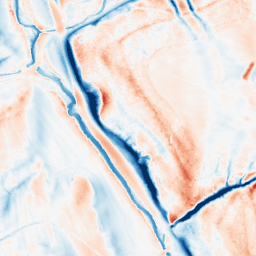
Category: classical
Decomposition family: gaussian_anisotropic
Decomposition parameters: sigma_x: 10
sigma_y: 2
Upsampling method: sinc_hamming
Upsampling parameters: scale: 8
kernel_size: 16
Upsampling scale: 8